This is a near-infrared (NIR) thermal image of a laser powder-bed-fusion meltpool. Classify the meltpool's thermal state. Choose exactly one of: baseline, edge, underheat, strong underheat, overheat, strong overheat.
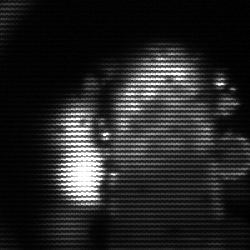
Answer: strong underheat